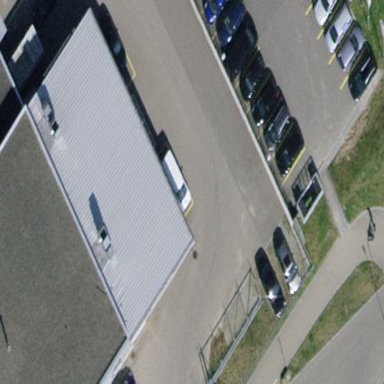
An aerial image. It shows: Industrial building.